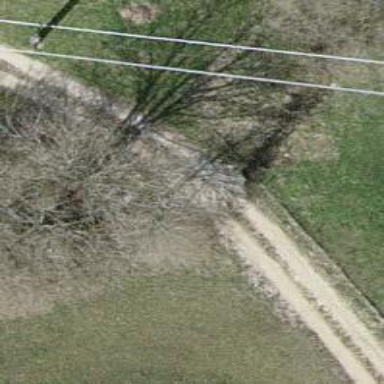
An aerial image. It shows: Unpaved driveway serving as service road.